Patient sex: M
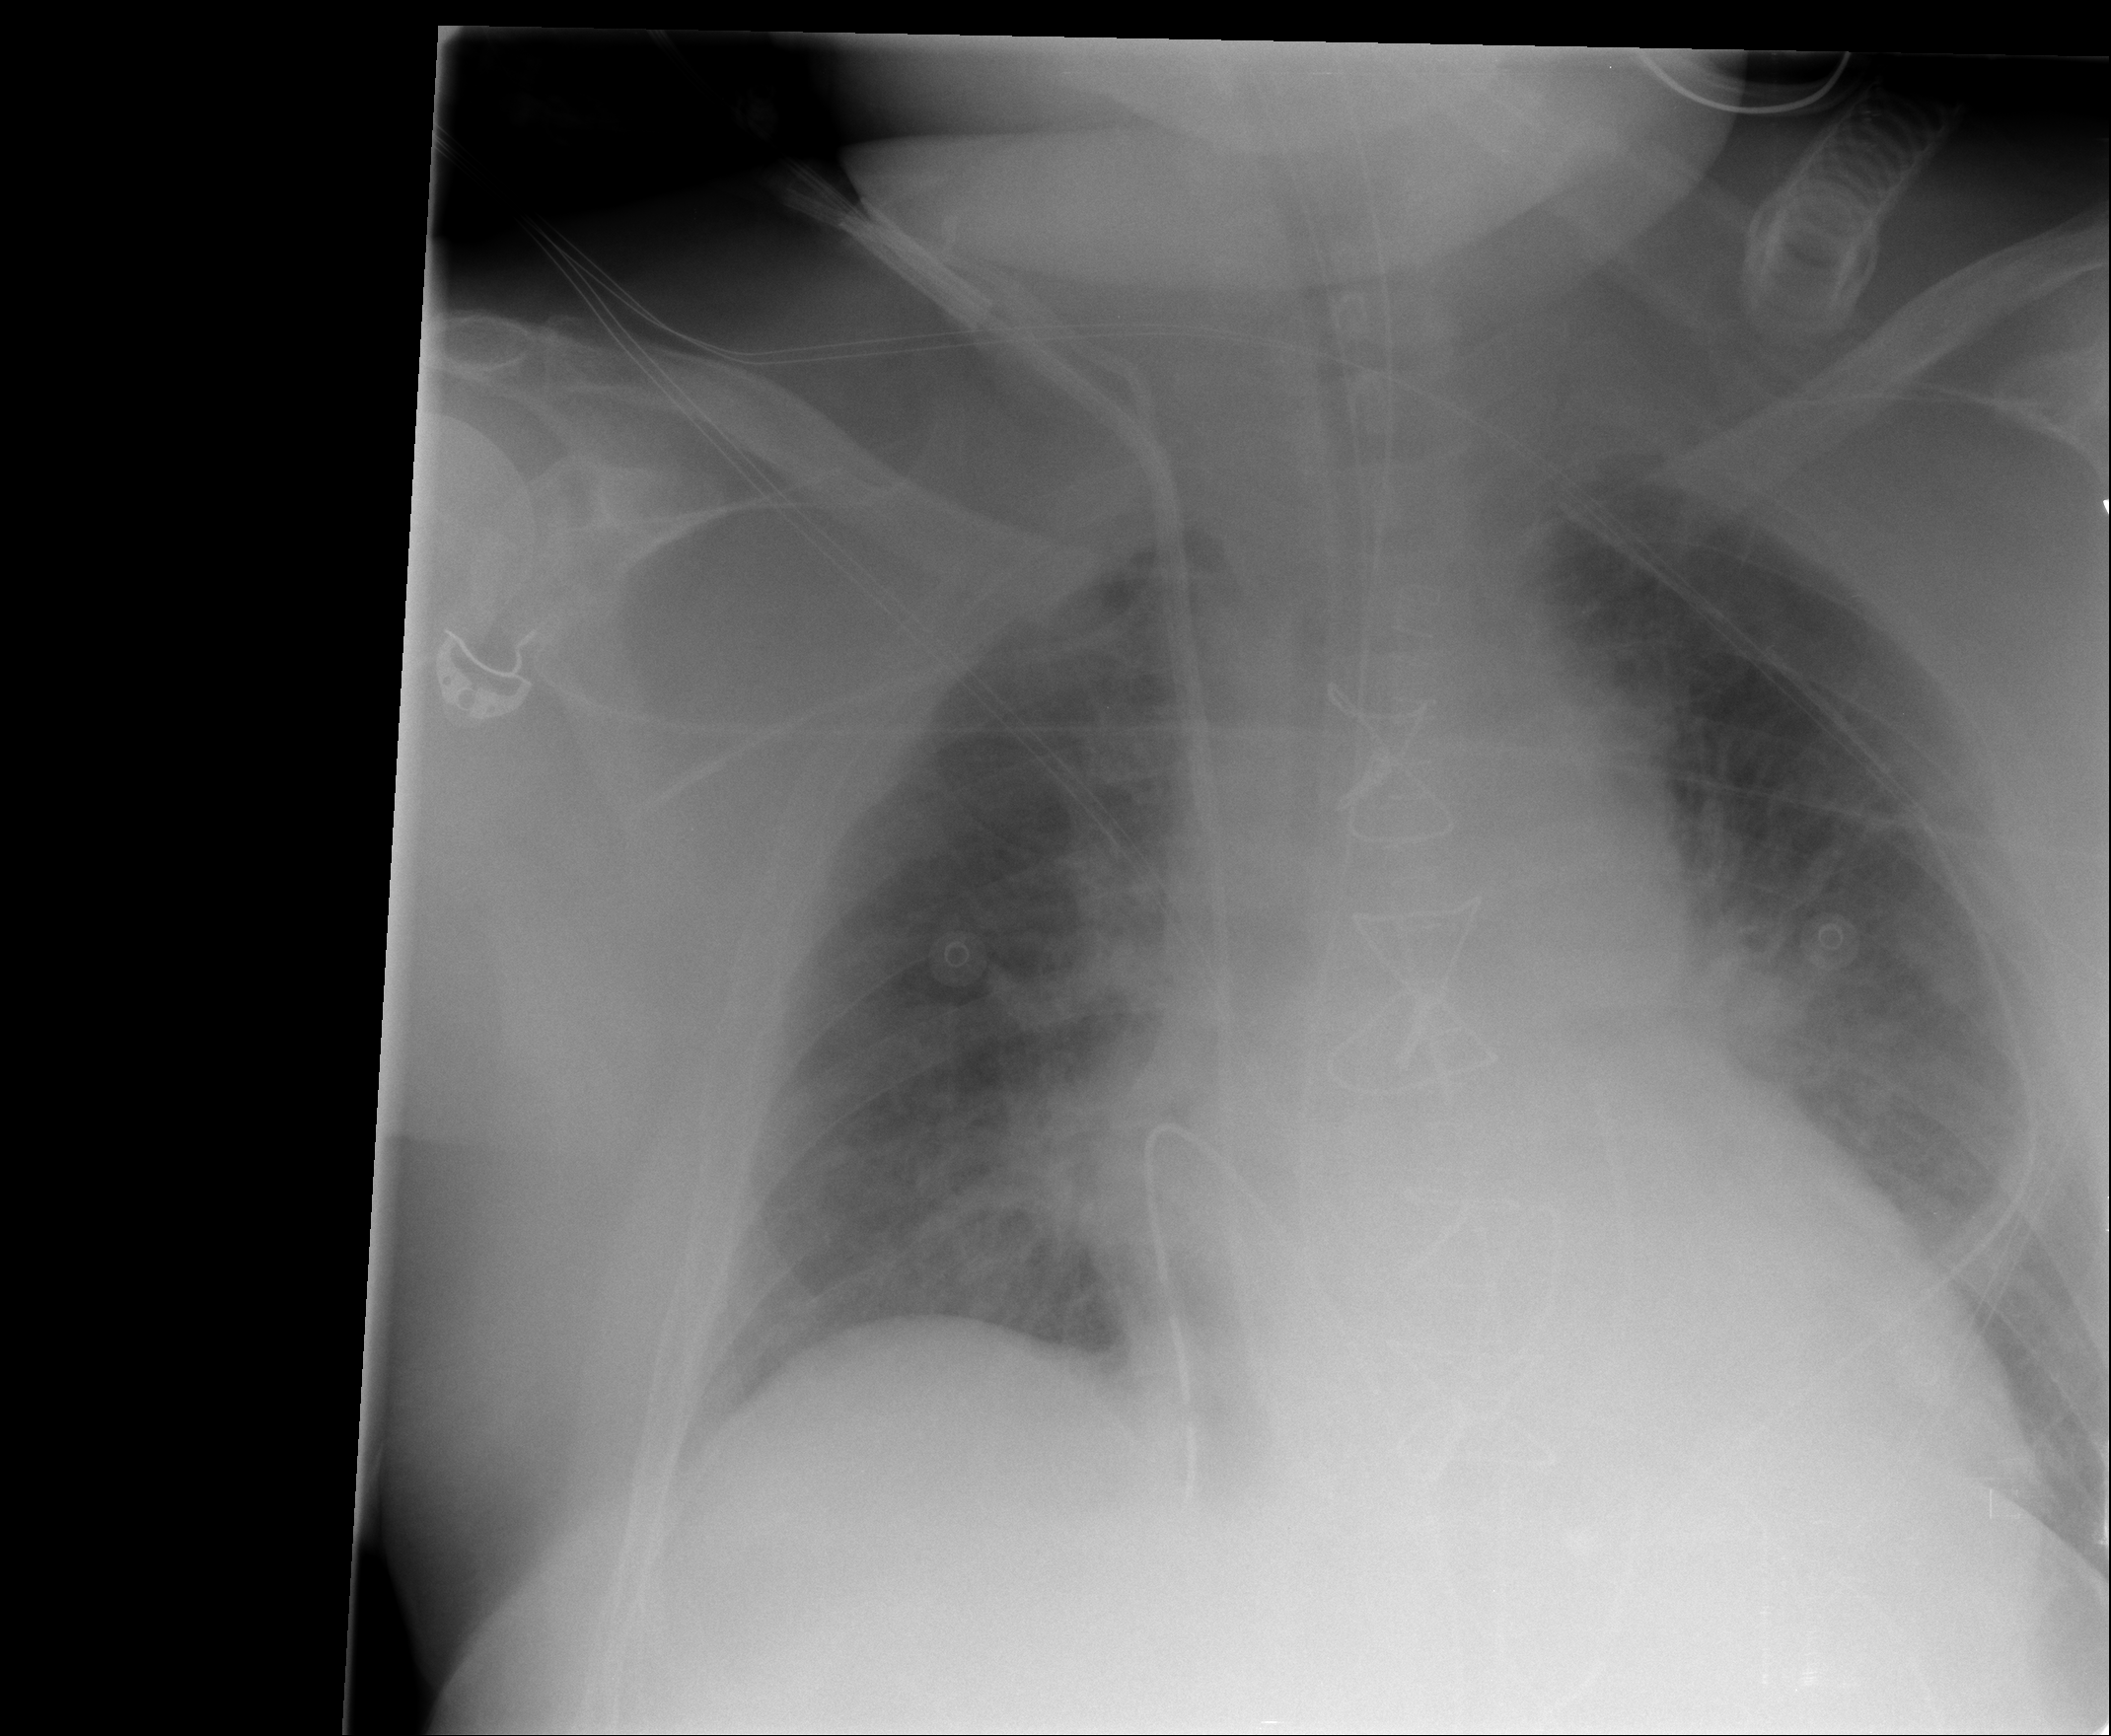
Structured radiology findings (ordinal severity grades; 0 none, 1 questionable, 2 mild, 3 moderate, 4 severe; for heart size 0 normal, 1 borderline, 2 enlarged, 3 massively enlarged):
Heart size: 2
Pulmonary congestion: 3
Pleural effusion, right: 0
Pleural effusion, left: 0
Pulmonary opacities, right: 2
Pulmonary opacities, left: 2
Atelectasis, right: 2
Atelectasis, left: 2